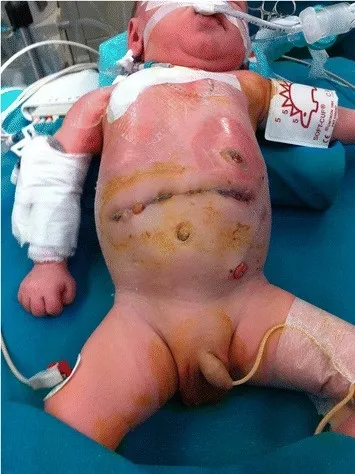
Wound healing after 19 days of treatment. Two small granulomas are evident along the scar.
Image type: medical_photograph (skin_photograph)